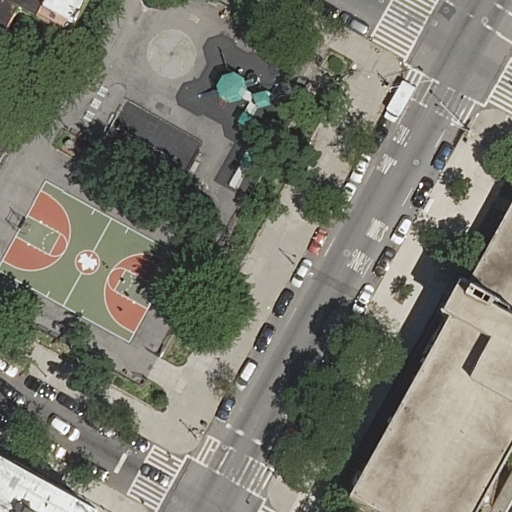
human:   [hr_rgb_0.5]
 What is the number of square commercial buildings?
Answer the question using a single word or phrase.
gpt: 0

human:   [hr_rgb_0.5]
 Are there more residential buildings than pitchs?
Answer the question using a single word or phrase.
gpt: yes

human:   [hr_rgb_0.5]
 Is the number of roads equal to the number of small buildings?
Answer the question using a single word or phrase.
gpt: yes

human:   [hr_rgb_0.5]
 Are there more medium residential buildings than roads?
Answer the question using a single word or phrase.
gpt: no

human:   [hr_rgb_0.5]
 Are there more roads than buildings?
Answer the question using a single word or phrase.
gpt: no

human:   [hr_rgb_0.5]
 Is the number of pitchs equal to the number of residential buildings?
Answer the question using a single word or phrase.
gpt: no

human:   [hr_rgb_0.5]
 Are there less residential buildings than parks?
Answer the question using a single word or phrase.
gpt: no

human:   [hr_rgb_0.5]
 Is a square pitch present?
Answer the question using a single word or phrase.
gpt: no

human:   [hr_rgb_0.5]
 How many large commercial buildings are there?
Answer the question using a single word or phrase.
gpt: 0

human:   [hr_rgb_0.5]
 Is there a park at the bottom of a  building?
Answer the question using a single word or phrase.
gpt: no

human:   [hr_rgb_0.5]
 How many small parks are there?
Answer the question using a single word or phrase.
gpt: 0

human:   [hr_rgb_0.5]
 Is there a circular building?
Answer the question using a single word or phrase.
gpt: no

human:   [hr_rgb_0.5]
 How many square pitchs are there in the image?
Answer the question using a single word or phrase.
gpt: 0

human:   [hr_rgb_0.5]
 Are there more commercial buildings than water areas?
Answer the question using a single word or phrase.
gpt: no

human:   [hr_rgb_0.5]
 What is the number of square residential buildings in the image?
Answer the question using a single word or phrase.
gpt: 0

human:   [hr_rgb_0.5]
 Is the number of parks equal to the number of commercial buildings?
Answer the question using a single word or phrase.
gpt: no

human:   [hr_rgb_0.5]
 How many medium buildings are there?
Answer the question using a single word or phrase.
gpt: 0

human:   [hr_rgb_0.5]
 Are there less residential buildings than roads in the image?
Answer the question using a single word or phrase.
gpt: no

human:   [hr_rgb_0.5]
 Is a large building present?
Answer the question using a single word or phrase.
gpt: yes

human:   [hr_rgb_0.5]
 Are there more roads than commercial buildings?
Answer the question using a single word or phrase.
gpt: yes

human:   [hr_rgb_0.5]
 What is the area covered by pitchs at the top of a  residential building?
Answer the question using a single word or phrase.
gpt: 615m2

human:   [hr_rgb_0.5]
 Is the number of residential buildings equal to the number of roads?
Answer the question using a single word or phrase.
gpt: yes

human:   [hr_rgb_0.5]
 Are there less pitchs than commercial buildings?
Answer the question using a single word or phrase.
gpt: no

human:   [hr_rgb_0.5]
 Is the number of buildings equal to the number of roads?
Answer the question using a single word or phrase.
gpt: no

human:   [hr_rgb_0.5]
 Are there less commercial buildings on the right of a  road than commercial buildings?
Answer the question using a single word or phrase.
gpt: no

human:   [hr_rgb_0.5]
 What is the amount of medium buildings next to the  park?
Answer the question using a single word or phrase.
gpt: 0

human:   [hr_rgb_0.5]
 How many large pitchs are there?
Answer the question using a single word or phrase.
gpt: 1

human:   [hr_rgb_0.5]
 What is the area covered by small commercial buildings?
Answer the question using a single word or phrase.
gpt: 0m2

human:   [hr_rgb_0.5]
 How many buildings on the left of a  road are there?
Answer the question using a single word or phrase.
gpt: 5

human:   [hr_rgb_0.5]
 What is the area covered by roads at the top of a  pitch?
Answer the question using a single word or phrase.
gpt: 0m2

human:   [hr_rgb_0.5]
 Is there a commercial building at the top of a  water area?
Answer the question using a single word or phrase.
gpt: no

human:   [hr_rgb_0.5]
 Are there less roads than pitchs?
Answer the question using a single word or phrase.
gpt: no

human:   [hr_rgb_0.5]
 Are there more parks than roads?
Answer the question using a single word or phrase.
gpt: no

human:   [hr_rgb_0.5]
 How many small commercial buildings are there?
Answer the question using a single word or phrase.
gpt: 0

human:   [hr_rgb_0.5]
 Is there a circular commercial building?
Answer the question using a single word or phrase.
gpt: no

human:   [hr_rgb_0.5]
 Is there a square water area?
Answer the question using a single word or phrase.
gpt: no